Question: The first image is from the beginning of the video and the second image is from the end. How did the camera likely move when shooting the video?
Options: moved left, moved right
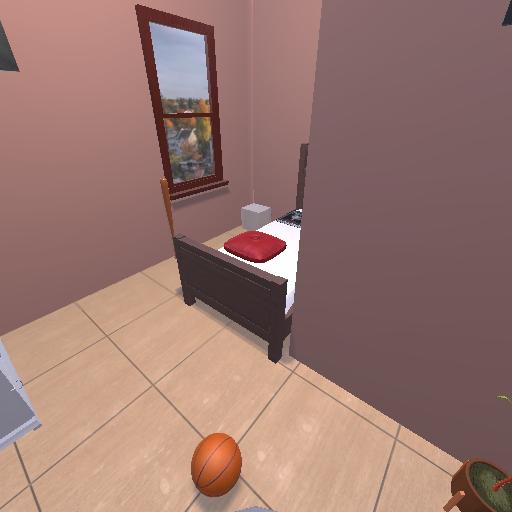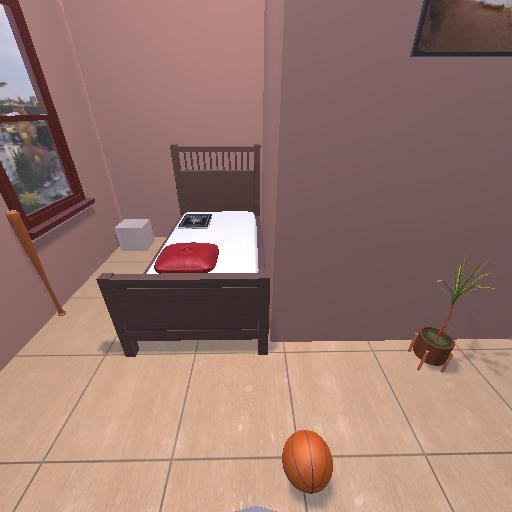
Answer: moved left